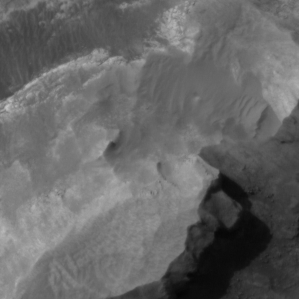
Label: non_frost